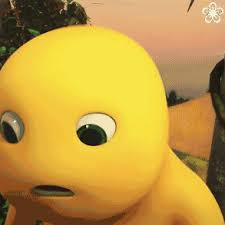
Label: nailong